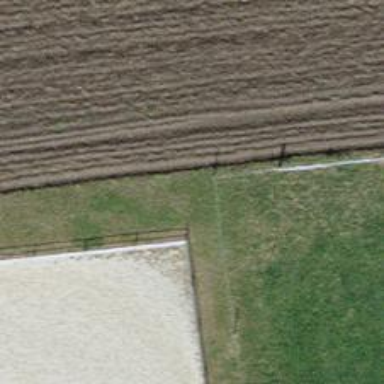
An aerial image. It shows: Fence.